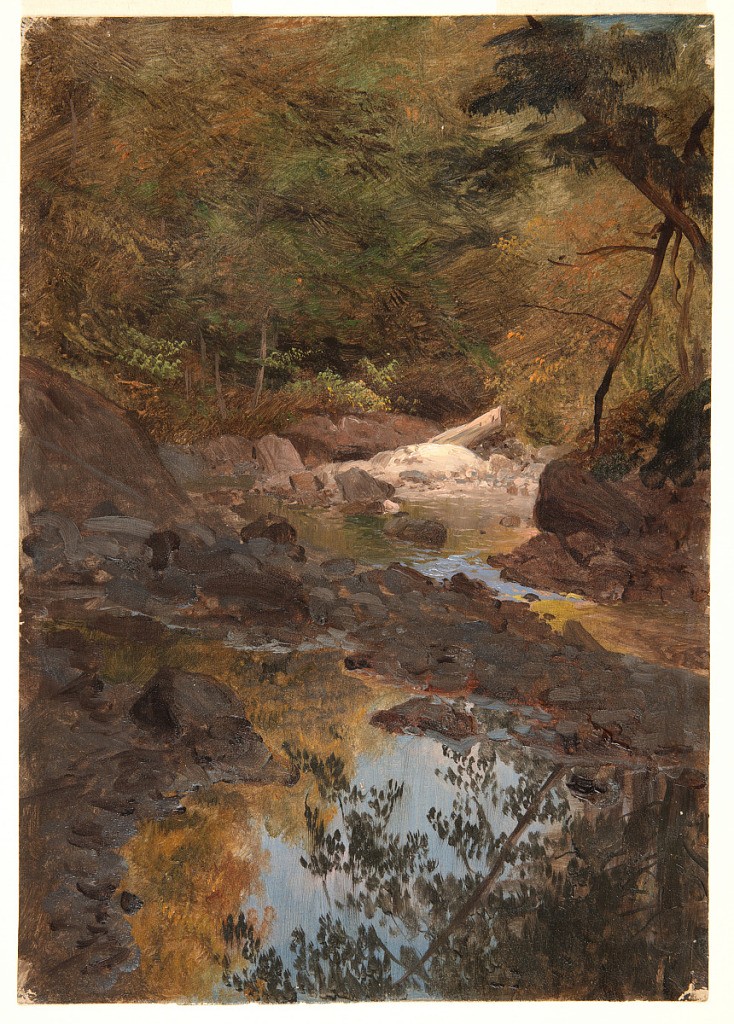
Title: Woodland Stream
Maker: Frederic Edwin Church, American, 1826–1900
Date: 1860–1880
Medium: Oil and graphite on tan paperboard
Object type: Drawing
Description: Landscape sketch showing a view of a rocky stream in dense woods, likely somewhere in New York or New England. In the foreground, a small pool is separated from the stream by a rocky bank as it clearly reflects the branches, leaves, treetops, and sky above it. Visible at center, the stream curves around a stone-strewn bank and flows out of view at right. In the background, numerous trees and other foliage blend into a vibrating mass of mixed green tones interspersed with the occassional trunk or branch.